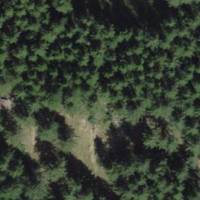
EUNIS habitat code: 41
Species observed at this site:
Erebia euryale
Erynnis tages
Erebia alberganus
Lasiommata maera
Cyaniris semiargus
Papilio machaon
Melitaea diamina
Erebia tyndarus
Pontia callidice
Leptidea sinapis
Pyrgus malvoides
Cupido minimus
Polyommatus icarus
Aglais urticae
Thymelicus sylvestris